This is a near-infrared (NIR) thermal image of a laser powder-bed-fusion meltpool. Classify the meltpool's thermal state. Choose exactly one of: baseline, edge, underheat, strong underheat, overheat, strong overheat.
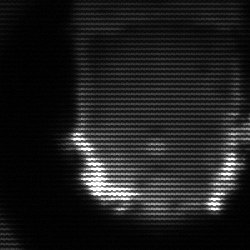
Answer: baseline